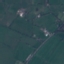
Label: Pasture